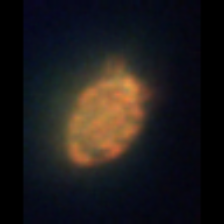
Taxon: Ciliates
Group: Other